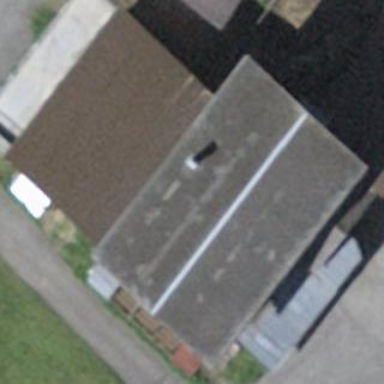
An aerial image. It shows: Building with tile roof.